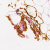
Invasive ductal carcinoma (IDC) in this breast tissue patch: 0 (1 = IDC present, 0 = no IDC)